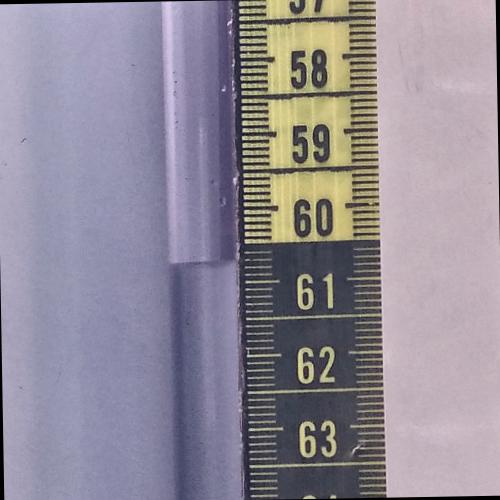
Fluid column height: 60.7 cm